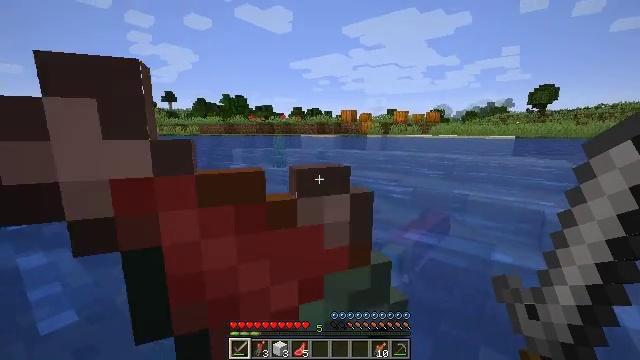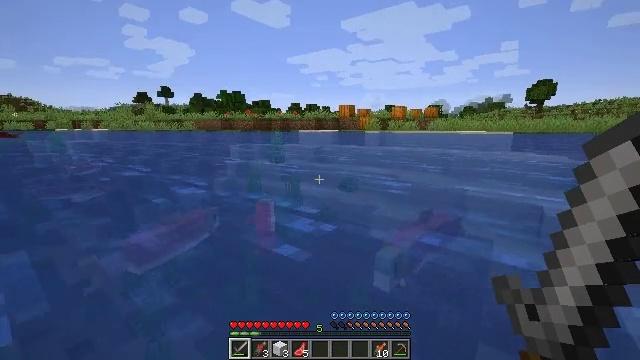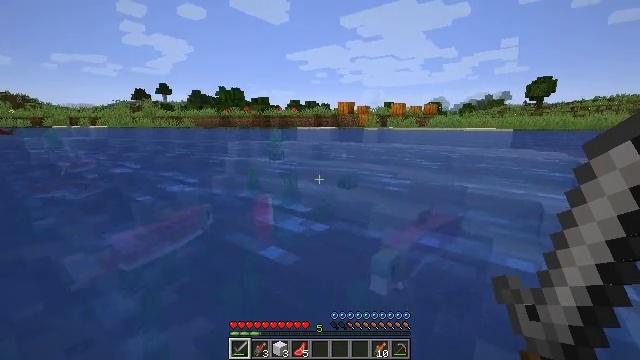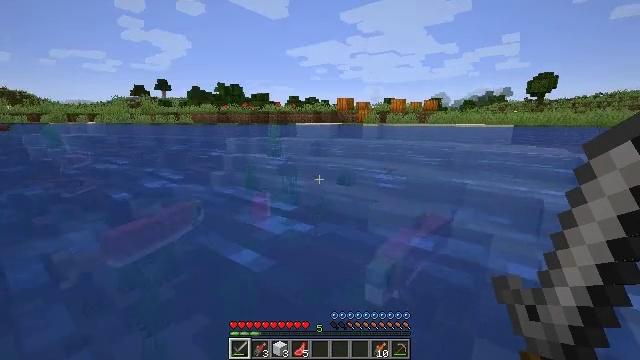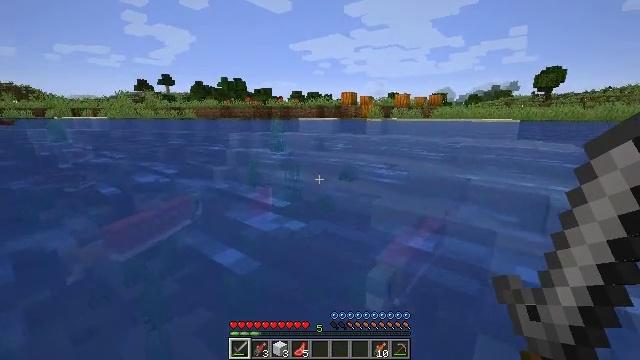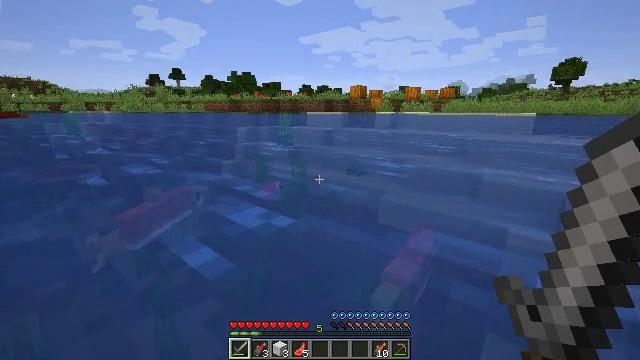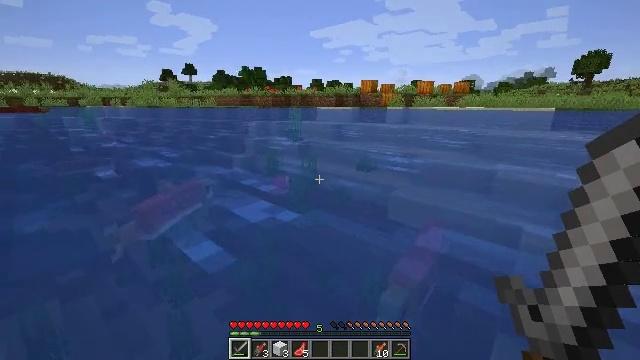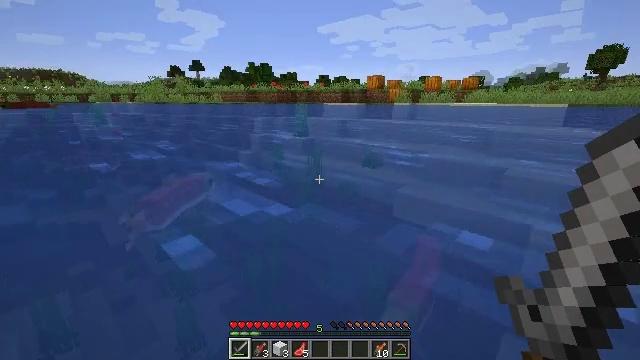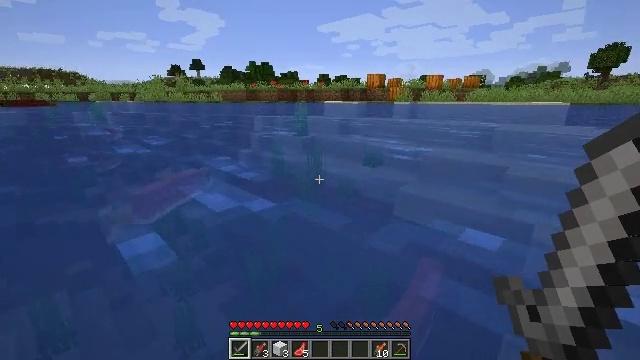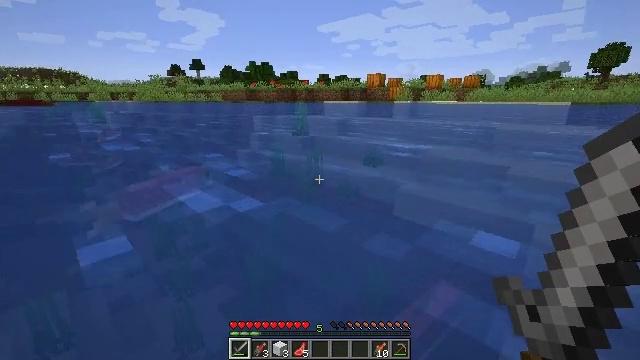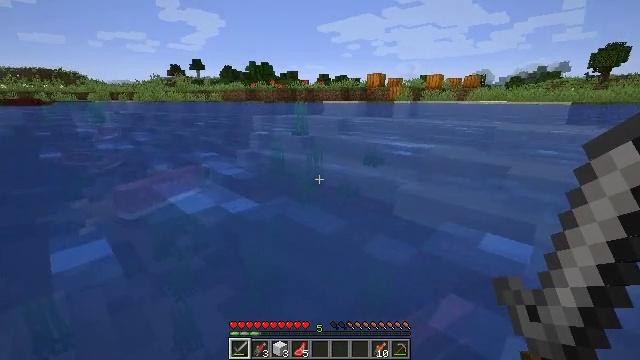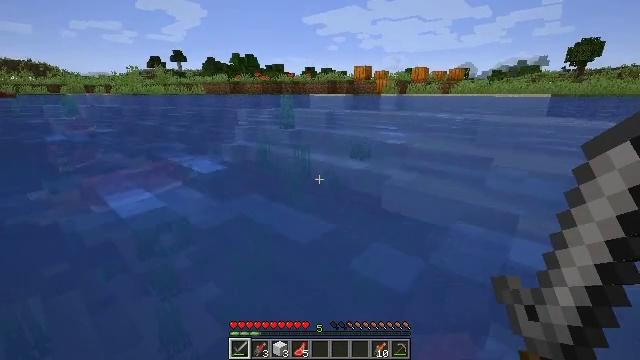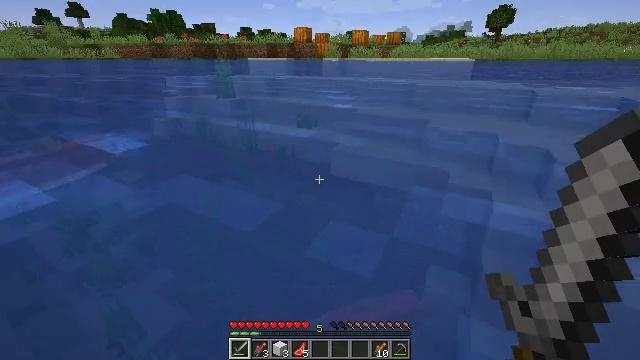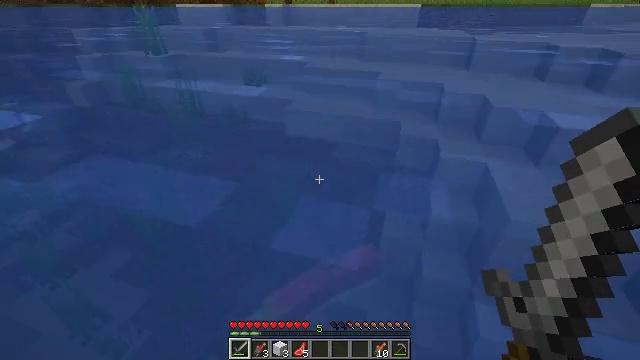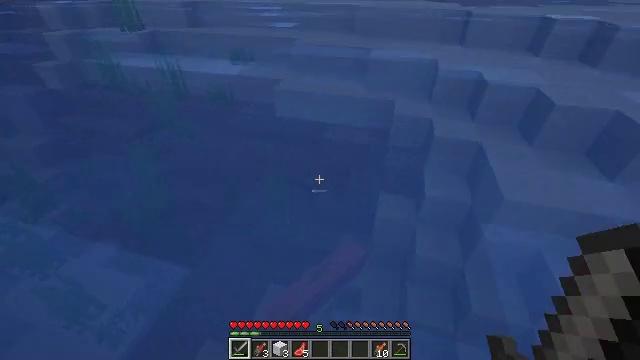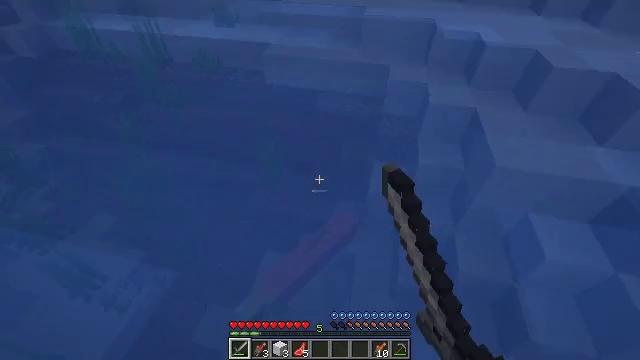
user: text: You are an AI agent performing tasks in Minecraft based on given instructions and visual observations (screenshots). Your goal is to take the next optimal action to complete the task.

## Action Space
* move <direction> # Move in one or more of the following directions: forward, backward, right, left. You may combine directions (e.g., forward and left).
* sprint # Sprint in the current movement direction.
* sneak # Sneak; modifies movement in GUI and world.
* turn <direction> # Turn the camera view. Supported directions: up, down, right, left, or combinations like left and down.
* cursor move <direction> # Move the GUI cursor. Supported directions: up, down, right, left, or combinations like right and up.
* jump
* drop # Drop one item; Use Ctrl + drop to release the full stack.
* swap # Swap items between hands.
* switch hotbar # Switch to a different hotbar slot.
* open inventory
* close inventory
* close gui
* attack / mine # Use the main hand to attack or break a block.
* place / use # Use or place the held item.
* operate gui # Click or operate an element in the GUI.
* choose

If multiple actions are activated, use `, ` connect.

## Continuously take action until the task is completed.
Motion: motion action
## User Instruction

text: Hunt fish.
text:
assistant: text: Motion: move forward
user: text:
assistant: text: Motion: move forward
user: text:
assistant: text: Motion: move forward
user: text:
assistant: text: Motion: turn down
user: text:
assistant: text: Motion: turn left and down
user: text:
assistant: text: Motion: turn left and down
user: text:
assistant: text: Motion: turn left
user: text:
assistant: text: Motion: move forward
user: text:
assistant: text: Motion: move forward
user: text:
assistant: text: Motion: move forward
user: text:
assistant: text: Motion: move forward, turn right and down
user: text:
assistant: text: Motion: move forward, turn right and down
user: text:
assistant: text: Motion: move forward, turn right and down
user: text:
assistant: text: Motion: move forward, turn right and down, attack / mine
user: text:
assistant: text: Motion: move forward, turn right and down, attack / mine
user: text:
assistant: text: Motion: move forward, attack / mine
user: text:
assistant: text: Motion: move forward, attack / mine
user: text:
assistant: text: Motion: move forward
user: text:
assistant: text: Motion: move forward
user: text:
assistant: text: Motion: move forward, turn down
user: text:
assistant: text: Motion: move forward, turn right and down
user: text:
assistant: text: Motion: move forward, turn right and down
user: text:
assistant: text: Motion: move forward
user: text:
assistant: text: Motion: move forward
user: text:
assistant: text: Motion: move forward, turn down
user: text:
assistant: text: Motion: move forward, turn down
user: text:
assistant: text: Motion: move forward, turn left and down
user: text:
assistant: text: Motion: turn left and down
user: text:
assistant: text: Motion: turn left
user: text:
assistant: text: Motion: turn left